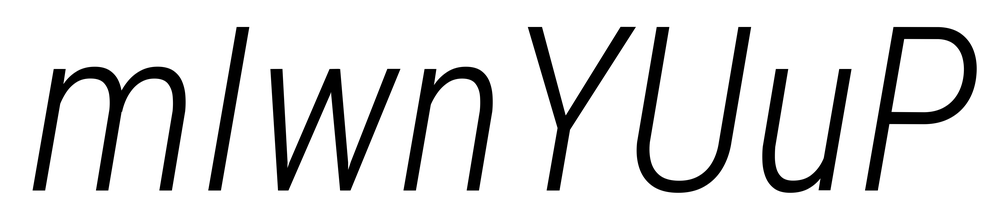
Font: Roboto-Italic_Condensed_Light_Italic